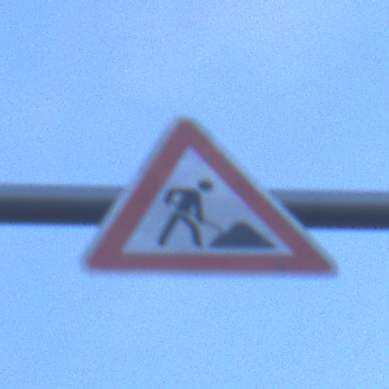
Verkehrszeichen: Arbeitsstelle
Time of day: Dawn
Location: Outdoor (Urban)
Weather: PartlyCloudy
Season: NotSpecified
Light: Natural